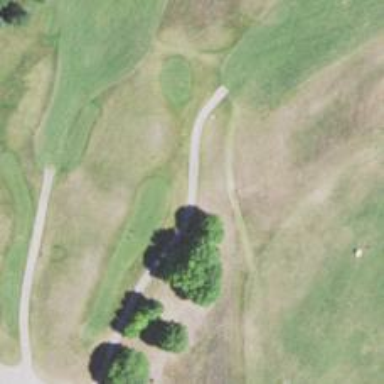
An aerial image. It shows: Service road used as golf cart path.